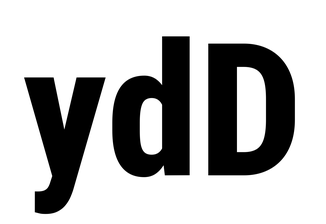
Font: Roboto_Condensed_ExtraBold